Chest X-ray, PA view. Patient: 46 years old, sex M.
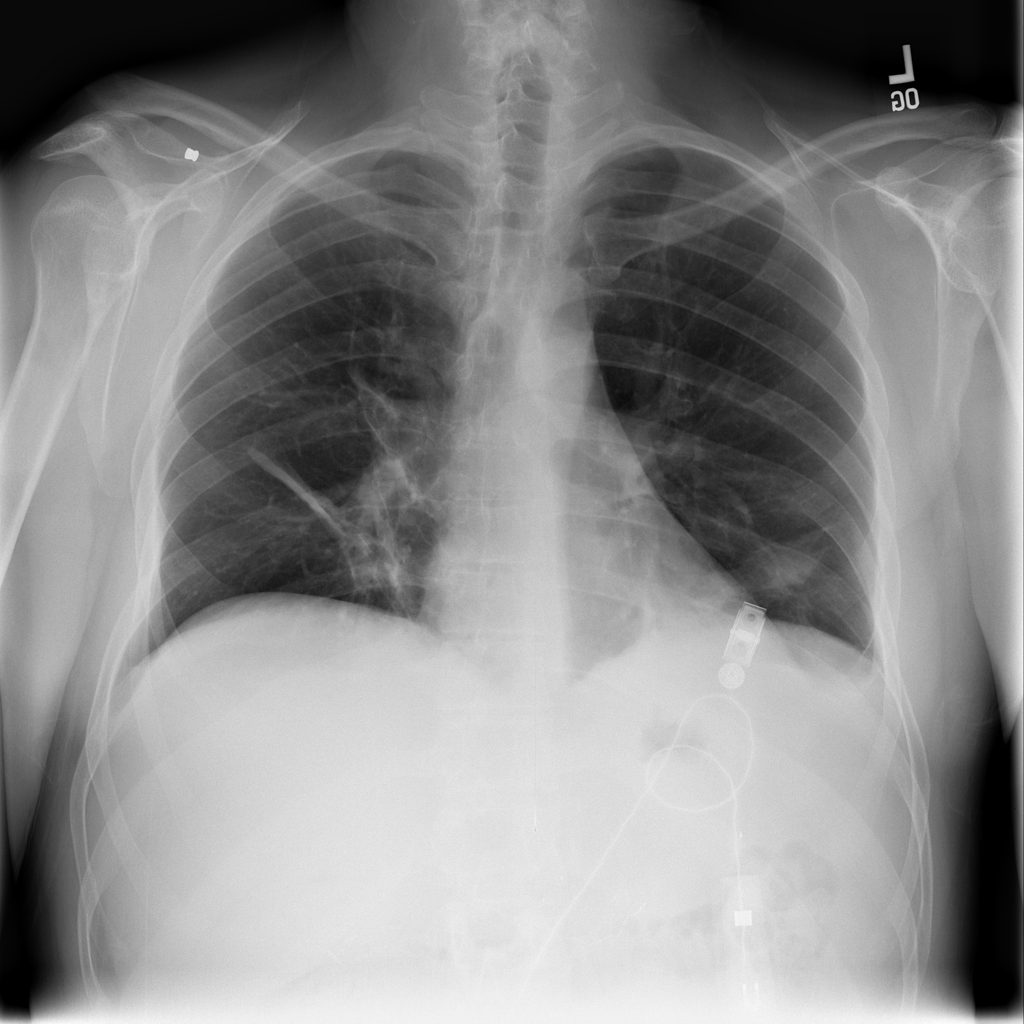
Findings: No Finding